Interaction volume radius: 10 \u00c5
Interaction volume height: 30 \u00c5
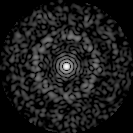
Disorder parameter: 0.8447